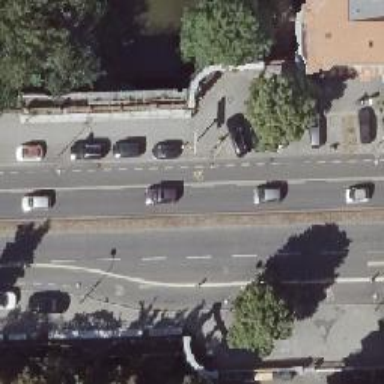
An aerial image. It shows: Secondary road with asphalt surface and street side parking available on the right.